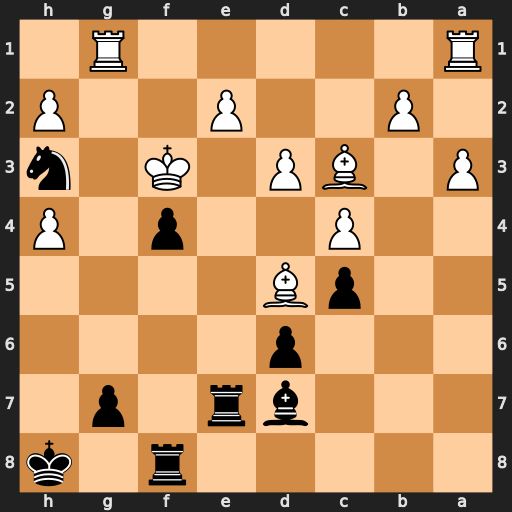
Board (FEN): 5r1k/3br1p1/3p4/2pB4/2P2p1P/P1BP1K1n/1P2P2P/R5R1
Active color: b
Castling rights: -
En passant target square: -
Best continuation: Re3+ Kg2 Rxe2+ Kf1 Nxg1